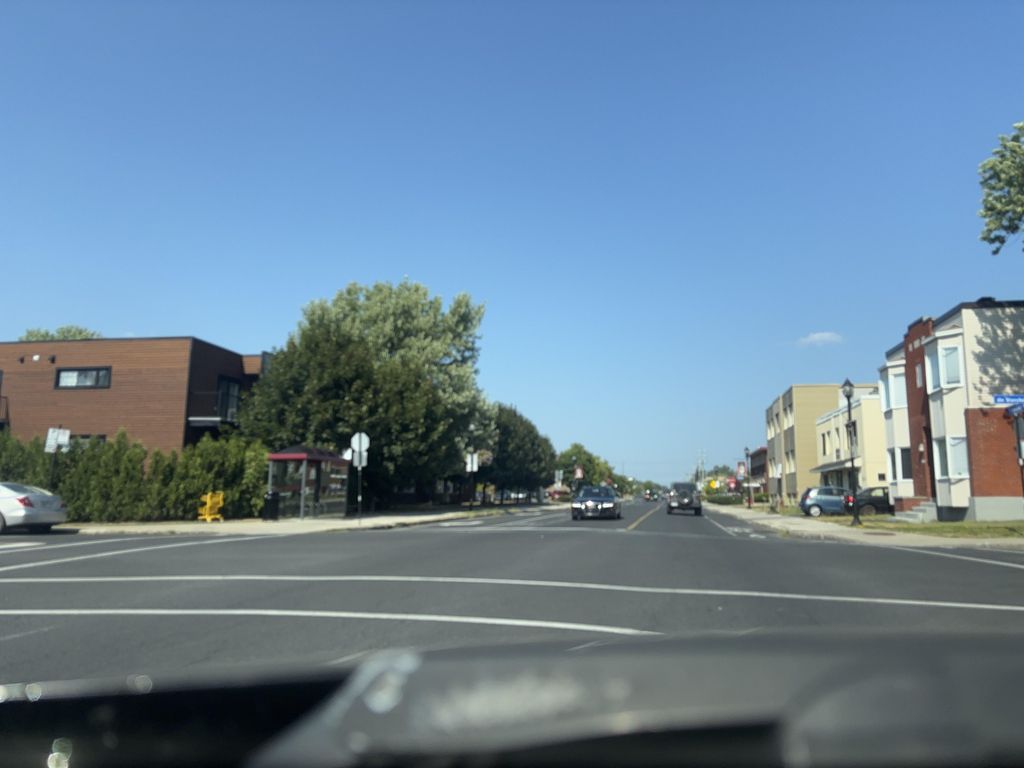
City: montreal